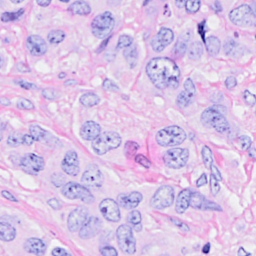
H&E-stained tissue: Breast